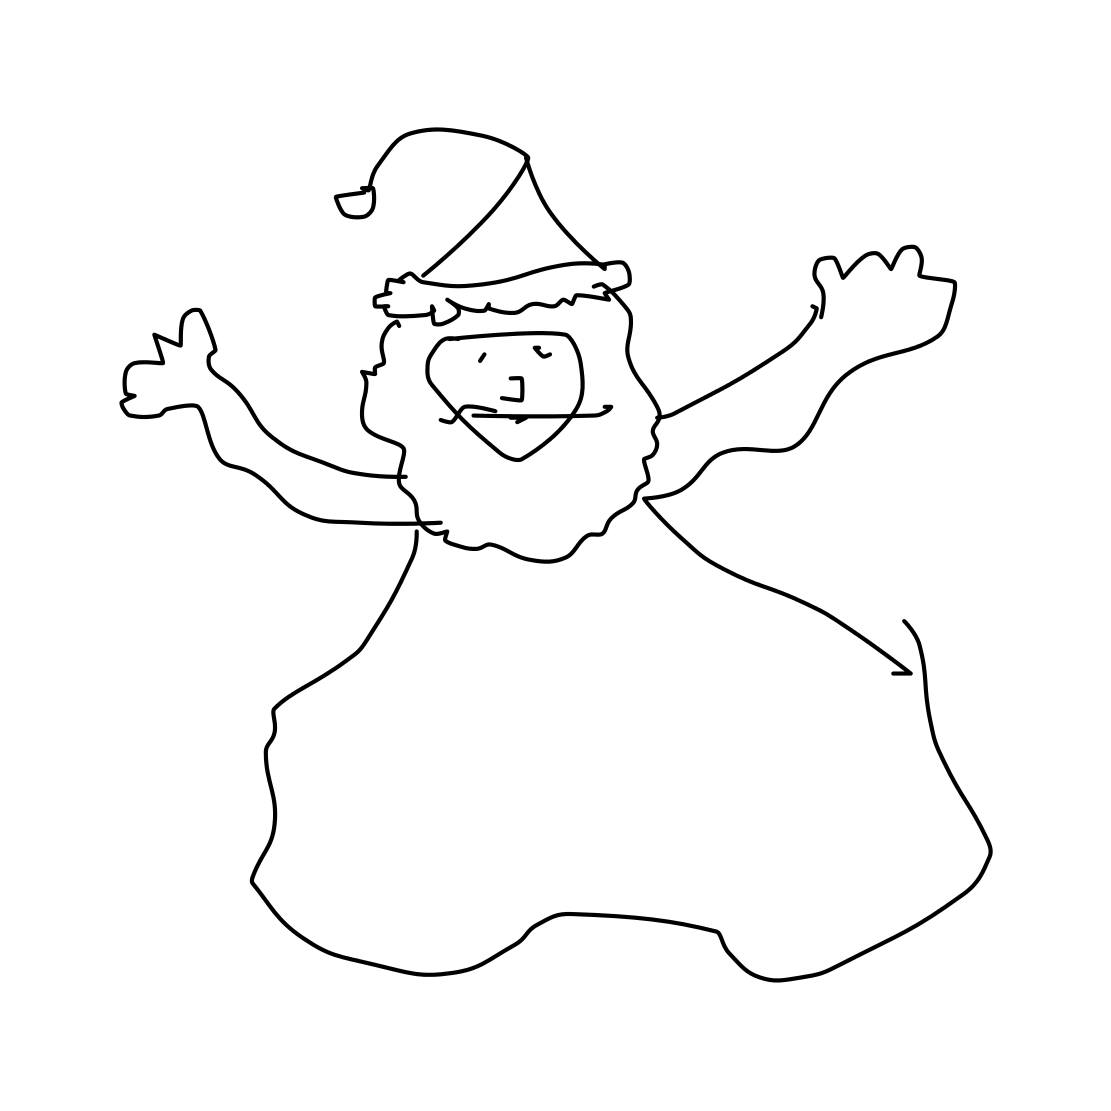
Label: santa claus